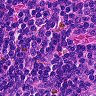
Metastatic tissue present: no